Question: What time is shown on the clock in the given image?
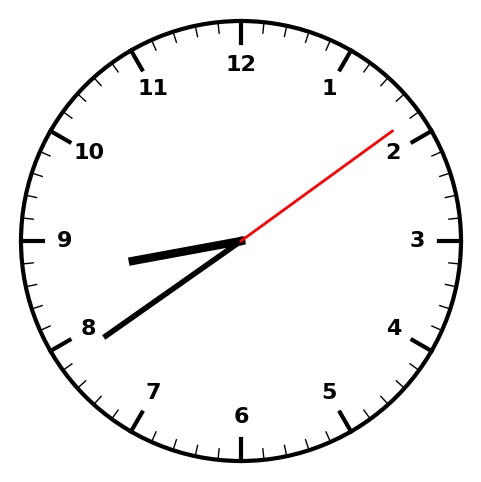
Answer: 08:39:09